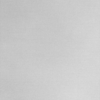
Label: dusty